Interaction volume radius: 5 \u00c5
Interaction volume height: 10 \u00c5
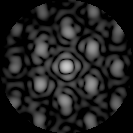
Disorder parameter: 0.3895